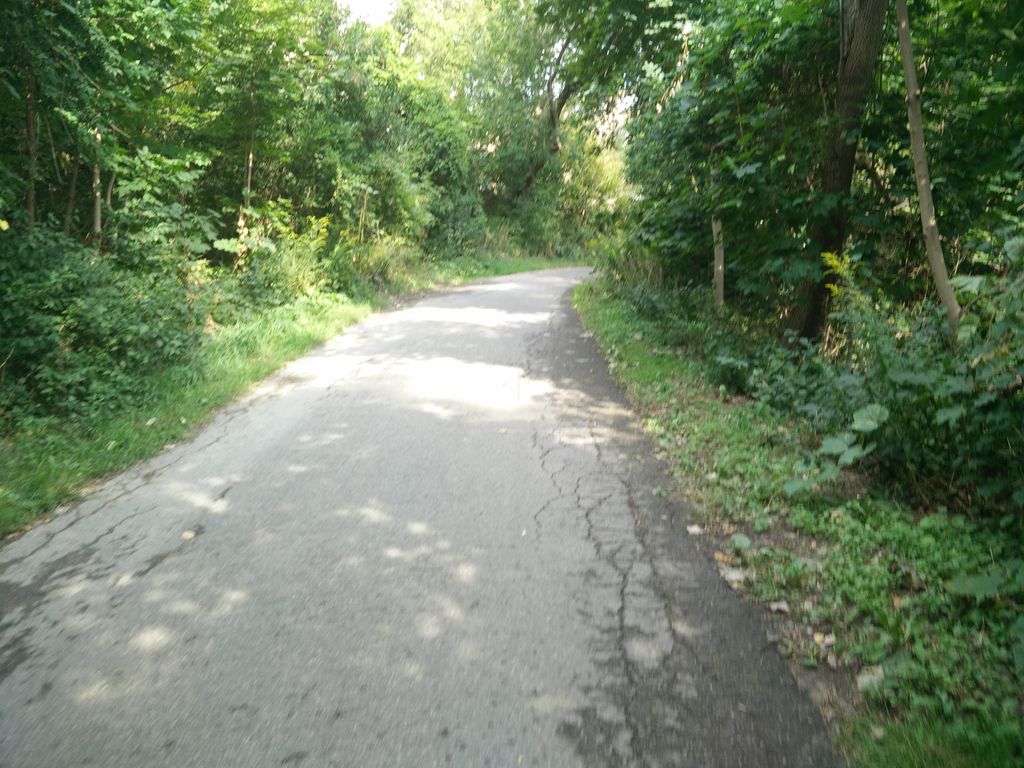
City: toronto